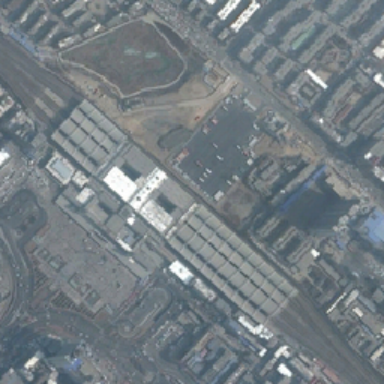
There are many buildings near the railway station .